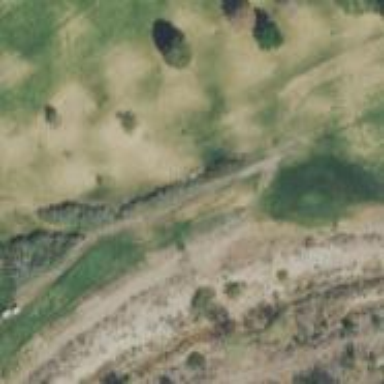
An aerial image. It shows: Grassy area designated as golf tee.